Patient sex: M
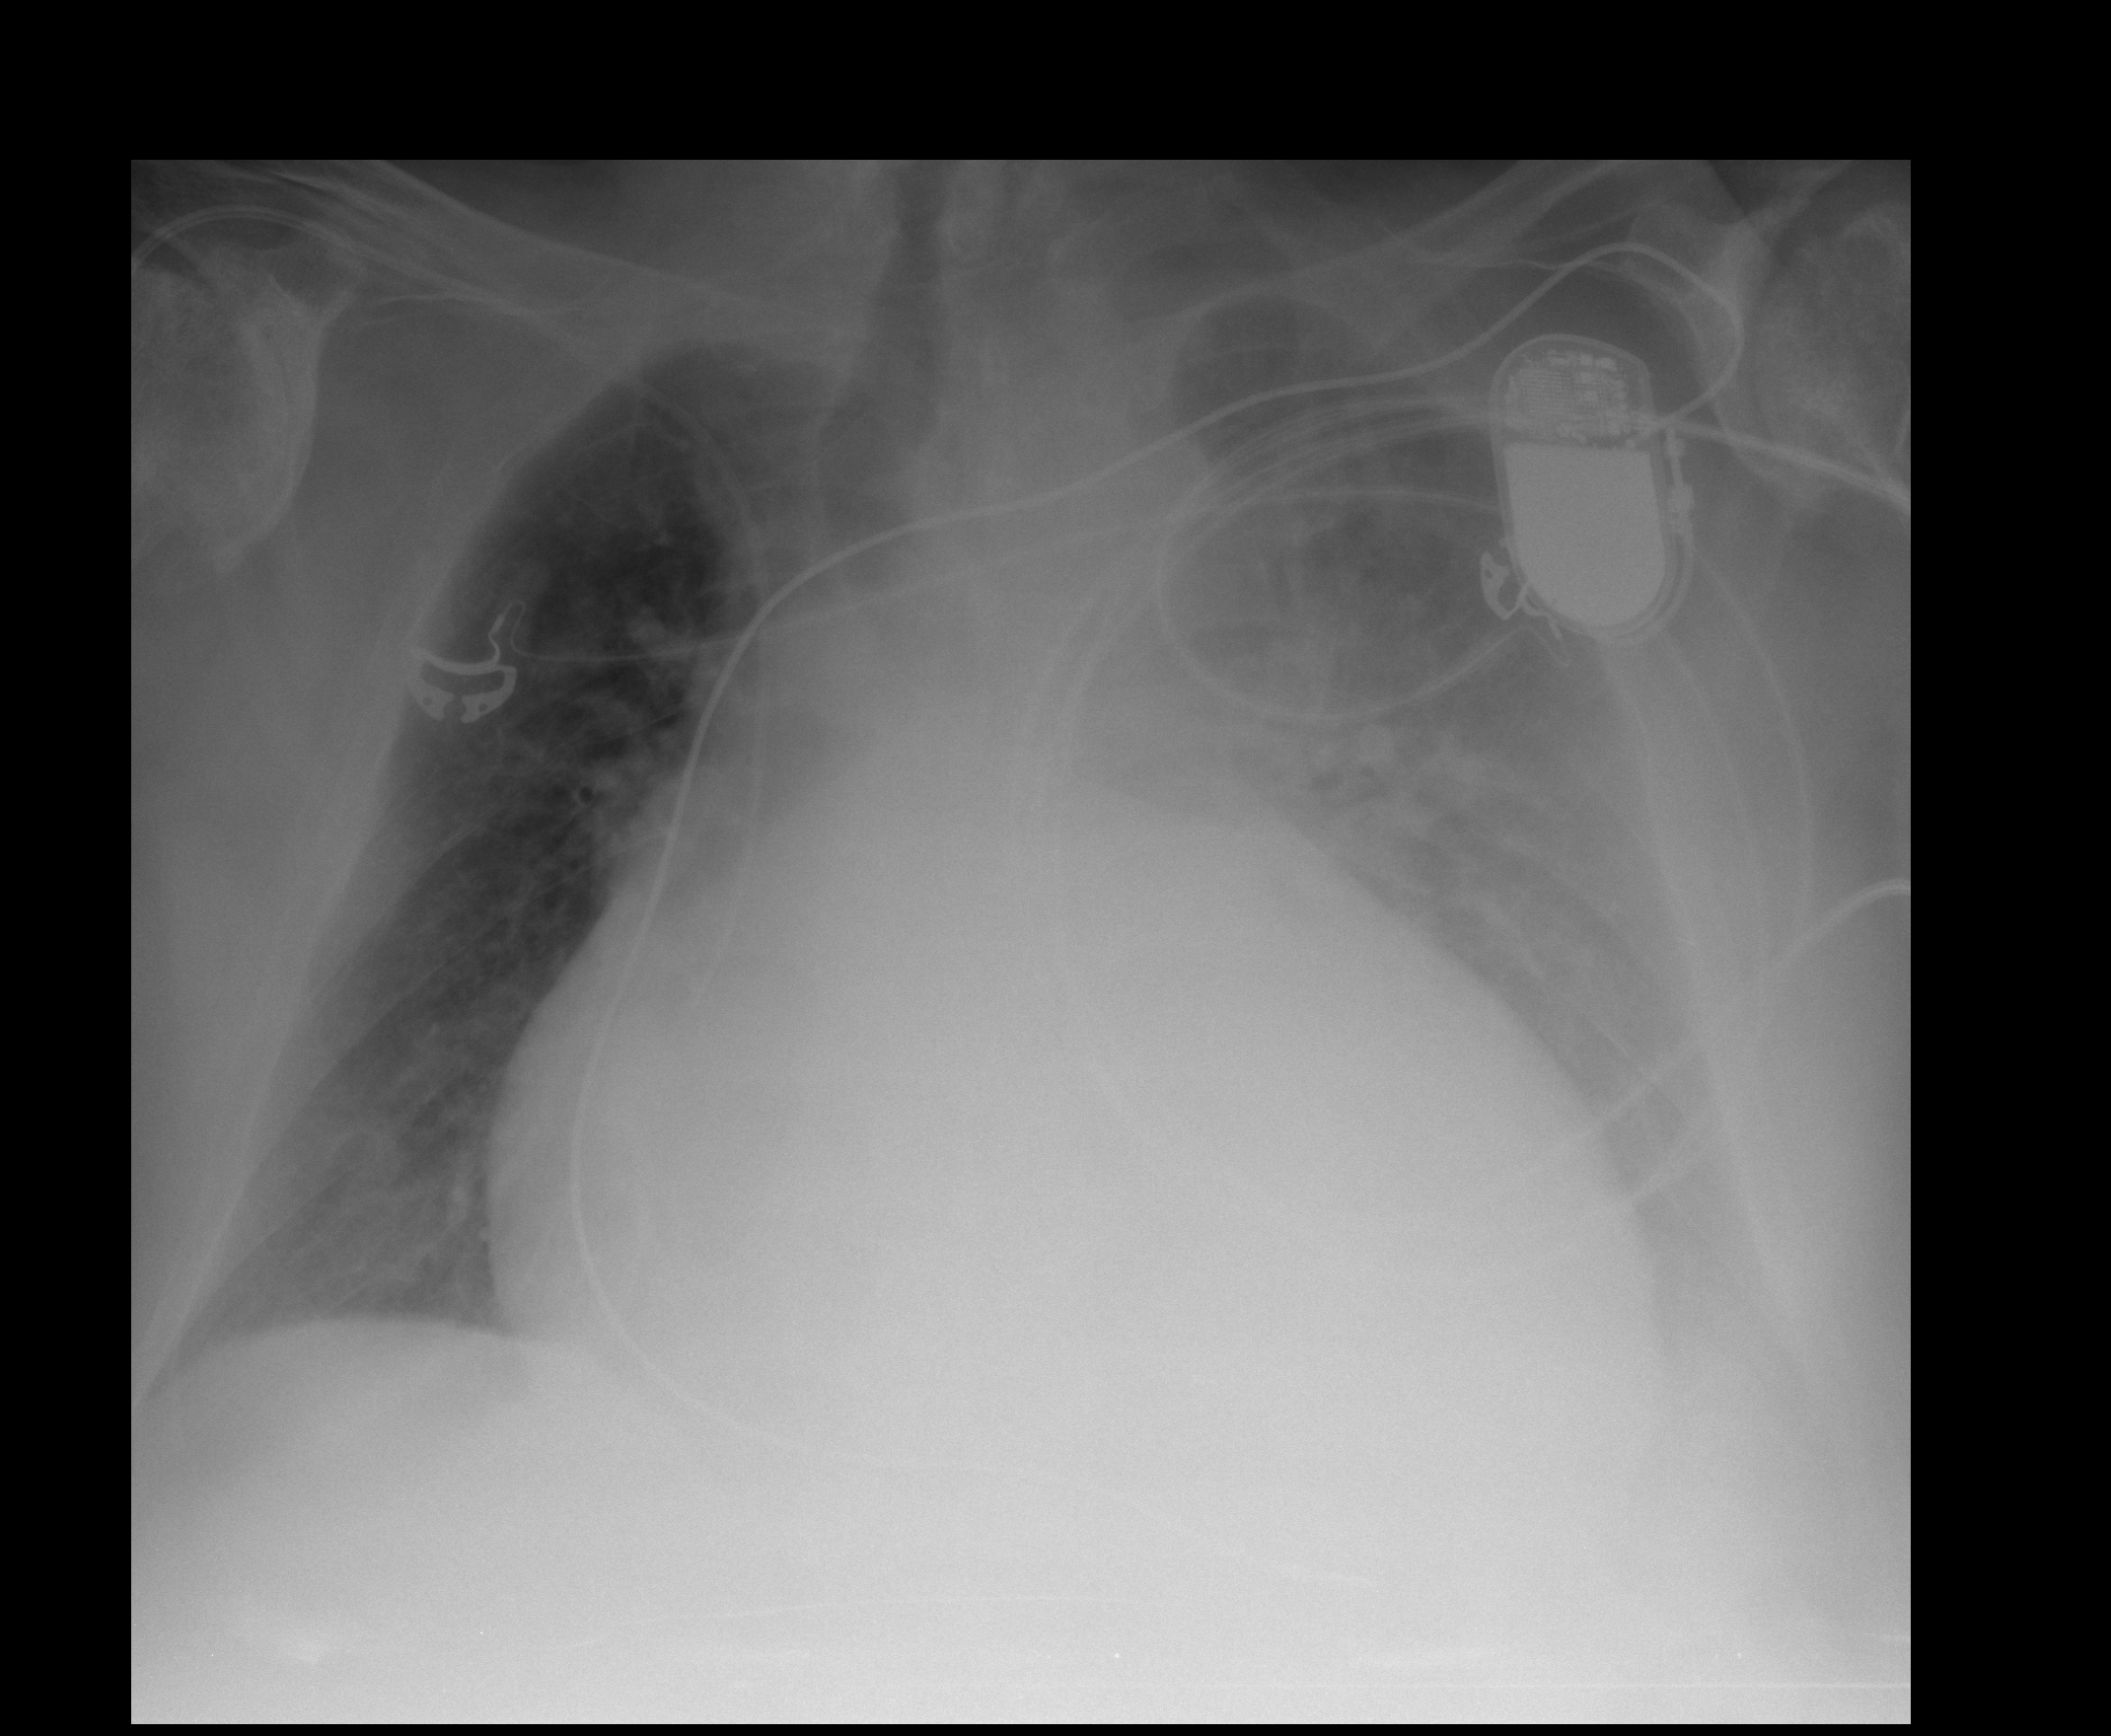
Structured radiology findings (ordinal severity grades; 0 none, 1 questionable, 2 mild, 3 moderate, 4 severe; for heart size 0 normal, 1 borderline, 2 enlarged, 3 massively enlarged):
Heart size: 3
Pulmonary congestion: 2
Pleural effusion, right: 0
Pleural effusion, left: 3
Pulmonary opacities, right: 0
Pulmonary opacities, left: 0
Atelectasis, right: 0
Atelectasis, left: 3